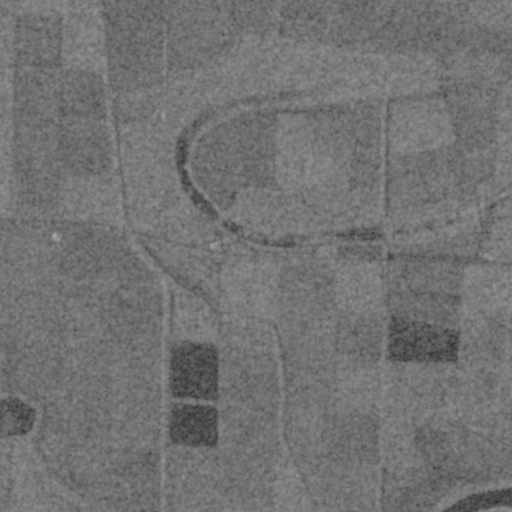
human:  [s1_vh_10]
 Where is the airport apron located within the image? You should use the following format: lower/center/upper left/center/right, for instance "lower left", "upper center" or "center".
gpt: The airport apron is located in the center right of the image.
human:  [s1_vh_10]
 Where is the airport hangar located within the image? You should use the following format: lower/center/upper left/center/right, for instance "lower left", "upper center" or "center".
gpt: The airport hangar is located in the center right of the image.
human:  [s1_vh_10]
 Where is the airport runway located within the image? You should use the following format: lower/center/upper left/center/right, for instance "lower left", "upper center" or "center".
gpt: The airport runway is located in the center right of the image.
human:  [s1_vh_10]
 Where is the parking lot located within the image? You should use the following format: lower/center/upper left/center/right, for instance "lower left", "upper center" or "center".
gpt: The parking lot is located in the center right of the image.
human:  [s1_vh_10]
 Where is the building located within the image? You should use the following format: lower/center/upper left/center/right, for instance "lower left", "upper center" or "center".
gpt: The building is located in the center right of the image.
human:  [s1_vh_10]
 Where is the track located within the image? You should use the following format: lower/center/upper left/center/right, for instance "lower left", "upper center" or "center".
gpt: There is no track in the image.

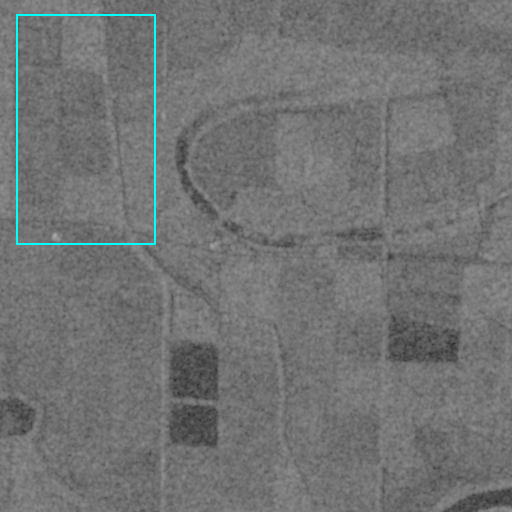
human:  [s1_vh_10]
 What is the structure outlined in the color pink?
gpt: There is no pink outline.
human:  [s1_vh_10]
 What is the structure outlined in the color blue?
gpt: There is no structure outlined in blue.